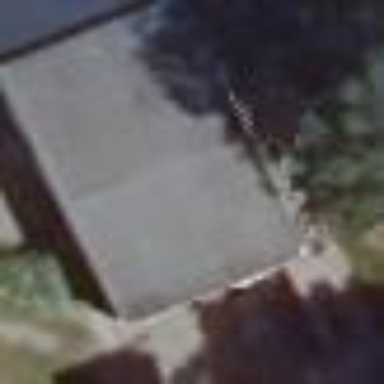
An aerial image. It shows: Service building.